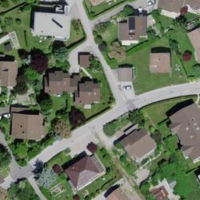
EUNIS habitat code: 55
Species observed at this site:
Symphyotrichum novae-angliae